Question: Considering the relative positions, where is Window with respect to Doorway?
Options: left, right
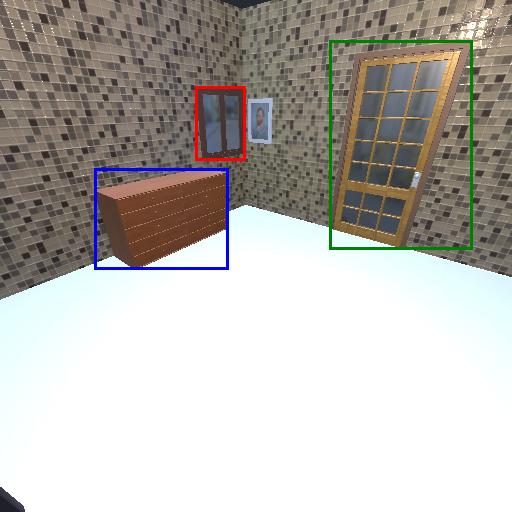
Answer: left